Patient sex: M
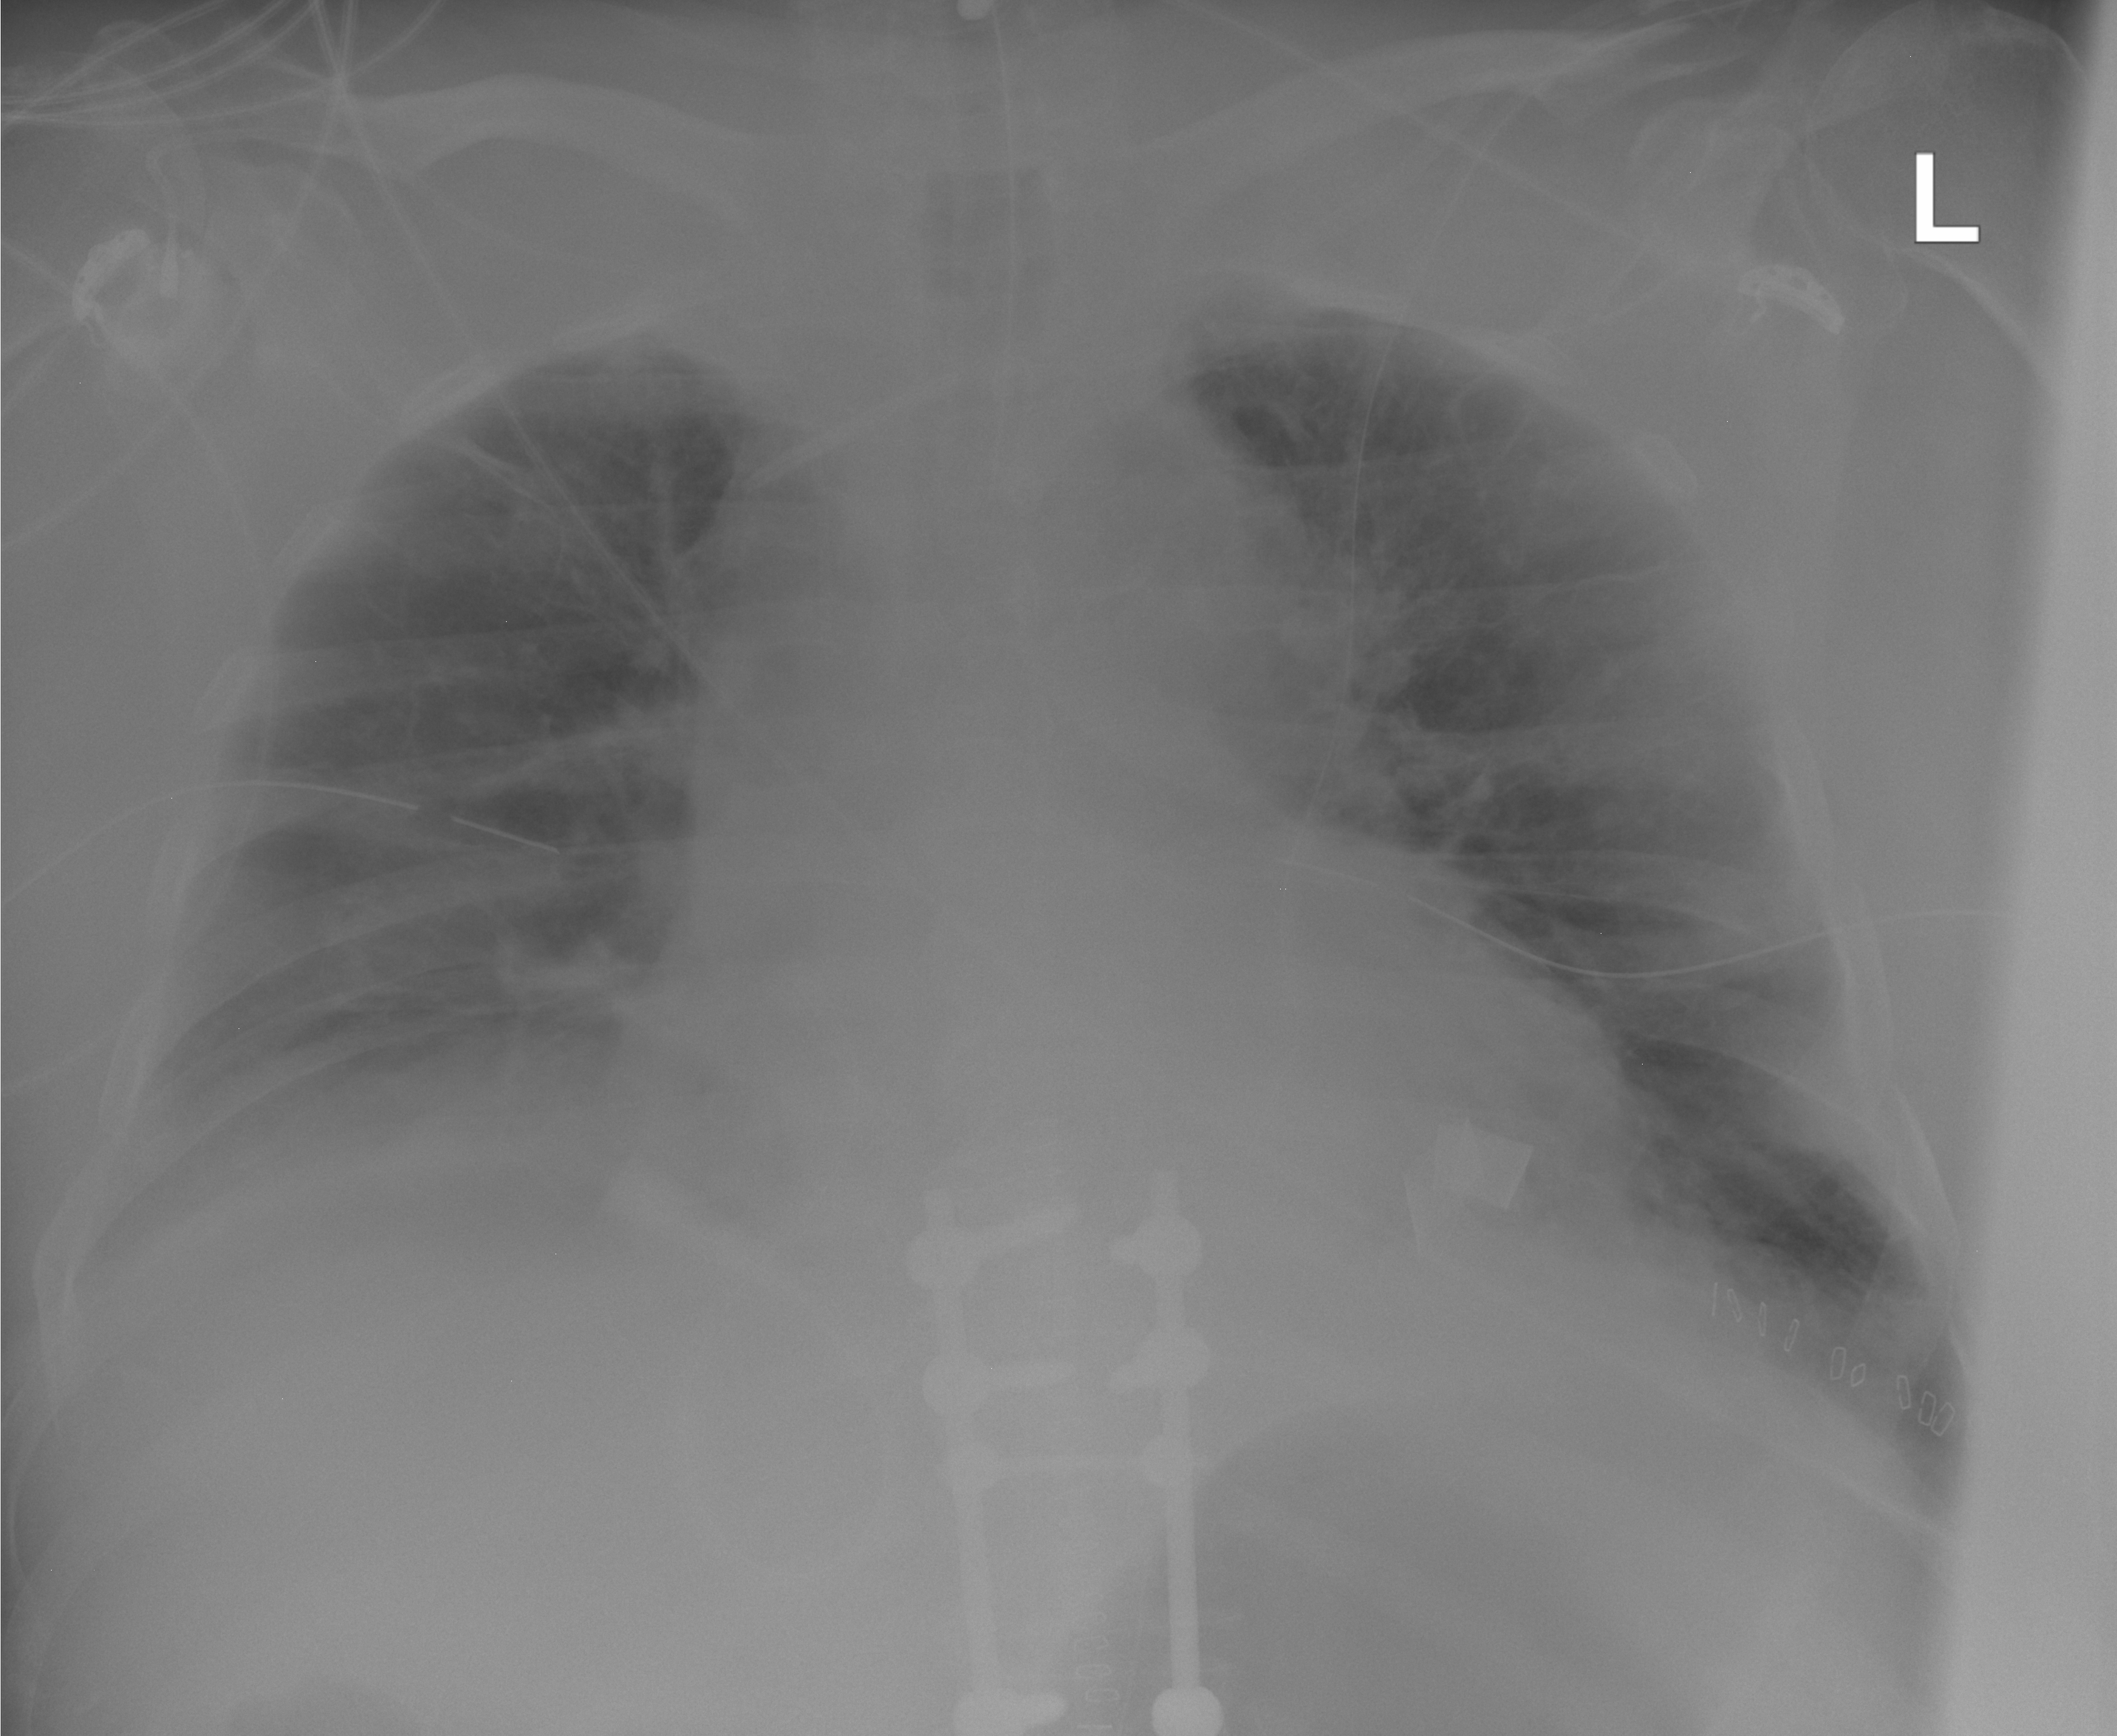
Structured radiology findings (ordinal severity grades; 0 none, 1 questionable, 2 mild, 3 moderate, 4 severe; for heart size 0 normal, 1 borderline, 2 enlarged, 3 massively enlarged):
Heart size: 1
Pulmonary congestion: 0
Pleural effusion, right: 0
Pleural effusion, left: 0
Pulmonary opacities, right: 0
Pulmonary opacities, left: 0
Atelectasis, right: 2
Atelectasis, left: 2